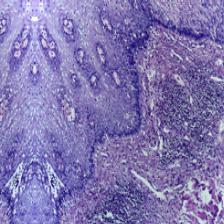
Diagnosis: Normal